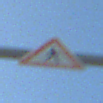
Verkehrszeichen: FussgaengerRechts
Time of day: MorningAfternoon
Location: Outdoor (Nature)
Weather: Clear
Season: NotSpecified
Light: Natural